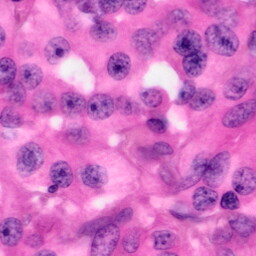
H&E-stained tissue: Pancreatic